You are looking at the short-time Fourier spectrogram of a bearing's acceleration signal. Determine the bearing's health state. Answer with exactly one of: normal, inner_race, outer_race, ball.
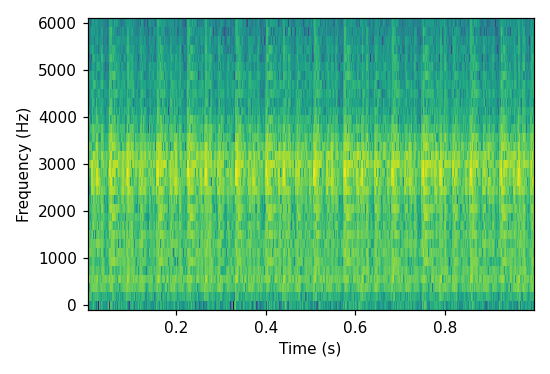
Answer: outer_race